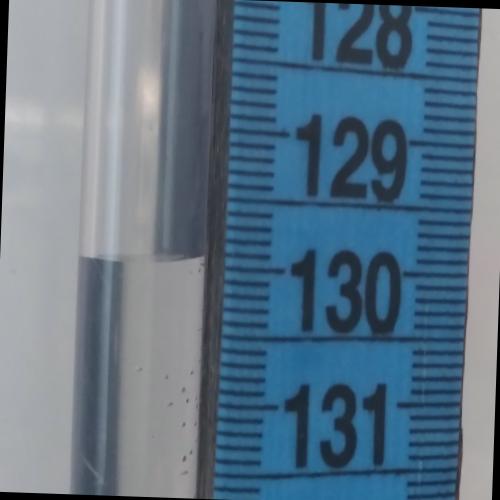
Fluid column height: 129.9 cm